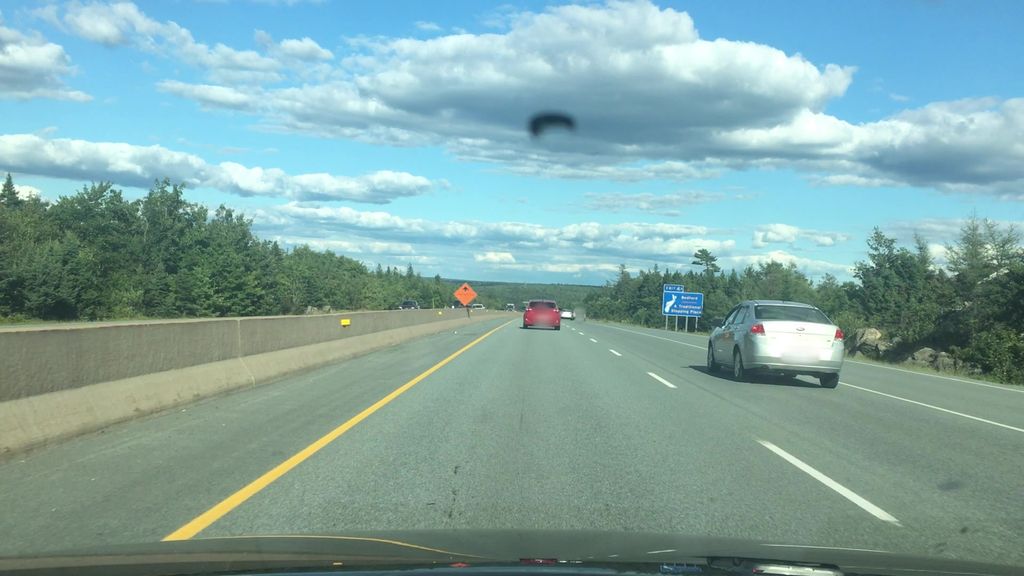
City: halifax